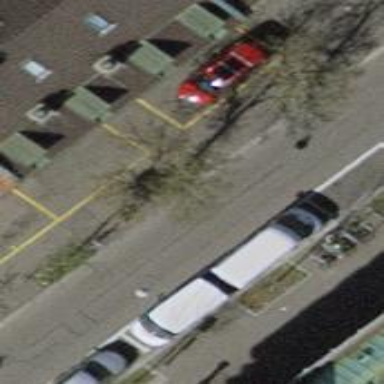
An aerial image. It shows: Parking lane.